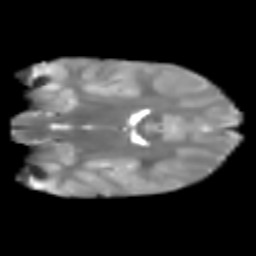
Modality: T2w
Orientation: coronal
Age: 7
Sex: male
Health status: healthy